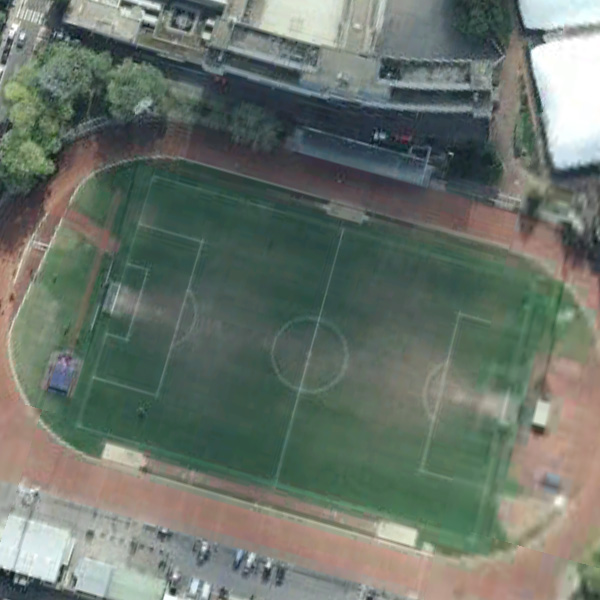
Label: Playground